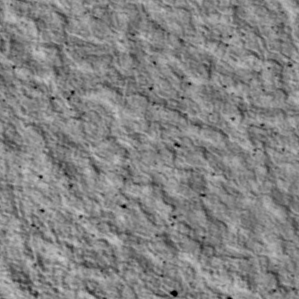
Label: non_frost